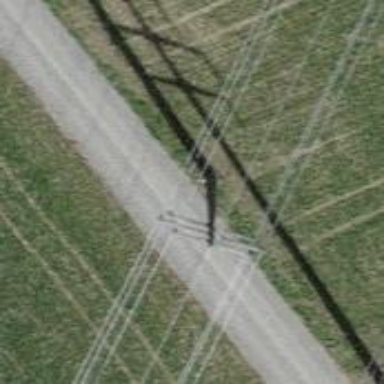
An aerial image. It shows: Power line in the image.